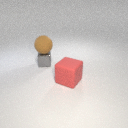
large brown rubber sphere above small gray metal cube